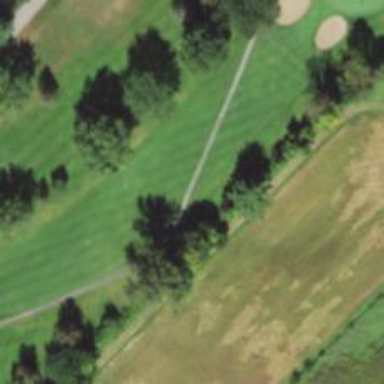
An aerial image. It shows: Golf cartpath that is also road path.